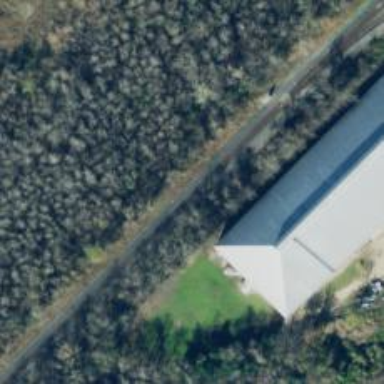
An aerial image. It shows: Railway siding for service.